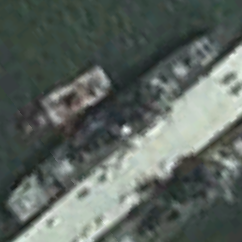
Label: destroyer